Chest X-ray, PA view. Patient: 68 years old, sex F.
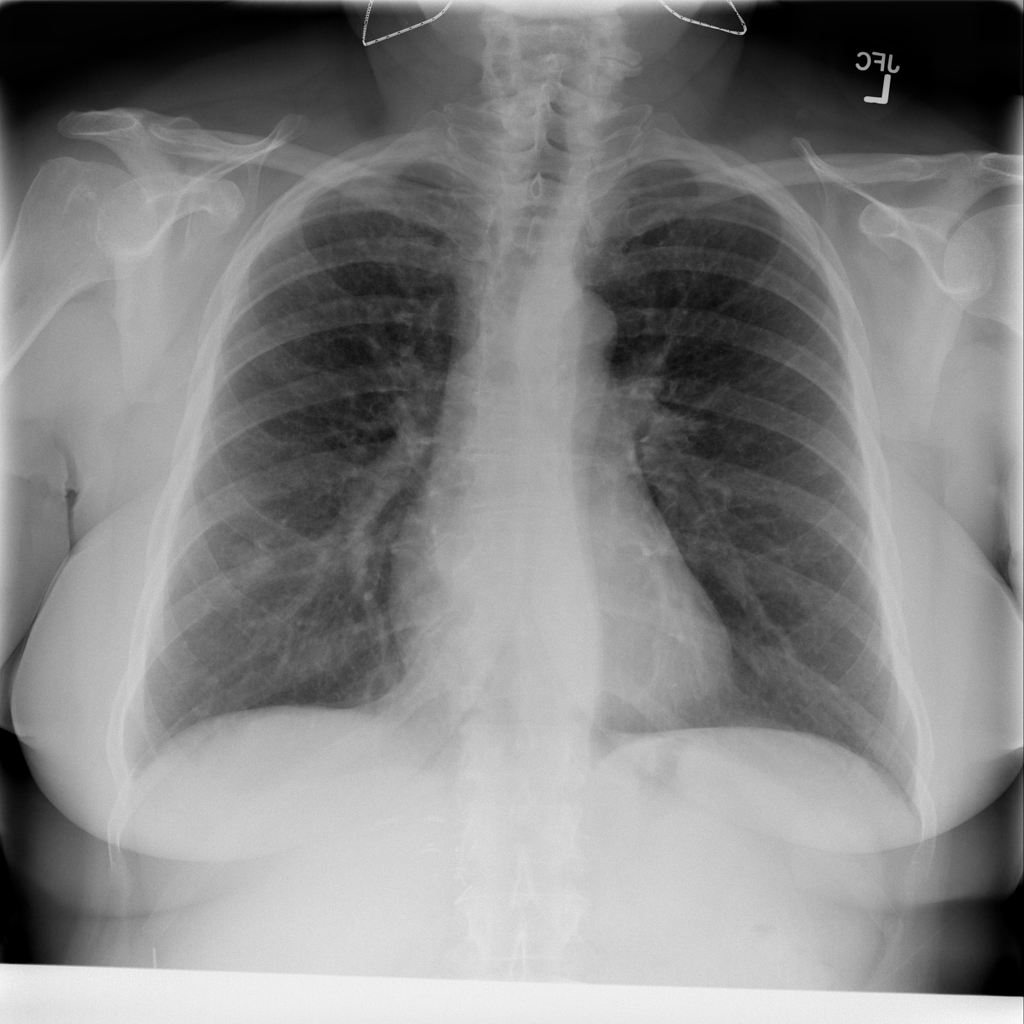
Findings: No Finding